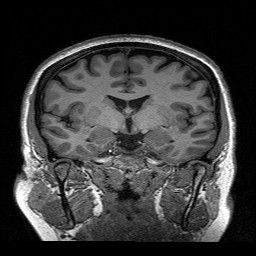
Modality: T1w
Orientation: sagittal
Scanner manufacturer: siemens
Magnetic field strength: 3 T